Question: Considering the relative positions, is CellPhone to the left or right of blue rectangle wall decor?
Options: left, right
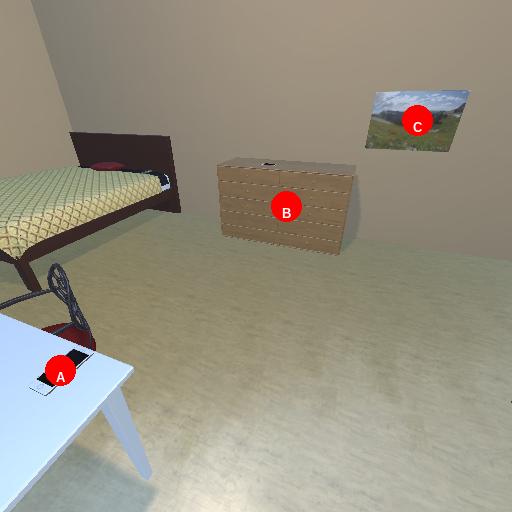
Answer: left